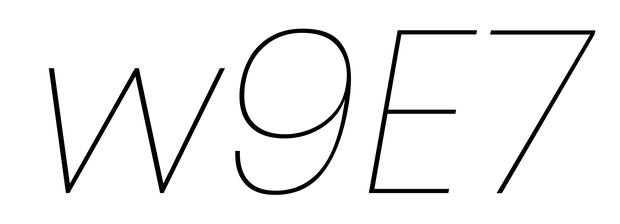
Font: Poppins-ThinItalic